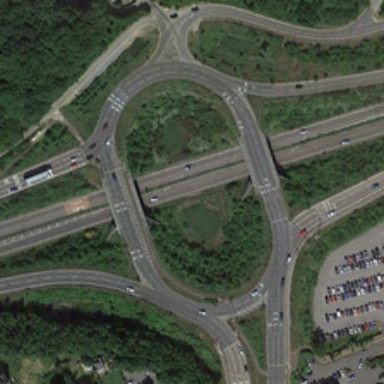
A parking lot and many green trees are near a viaduct with a circle like a ring runway .